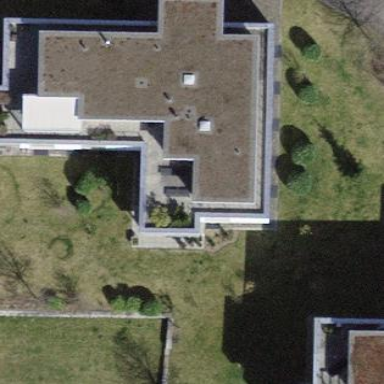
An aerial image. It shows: View of apartment building.